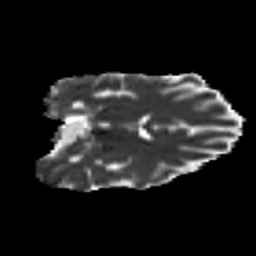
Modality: MD
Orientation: coronal
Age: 30
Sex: male
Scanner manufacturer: siemens
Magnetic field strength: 3 T
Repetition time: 8.8 s
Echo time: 0.085 s